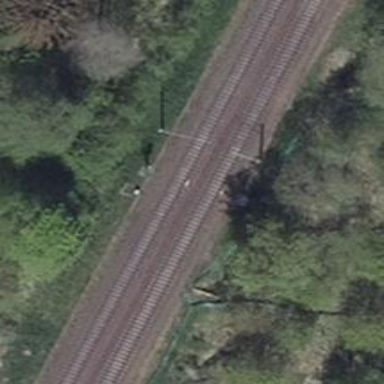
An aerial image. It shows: Railway signal.